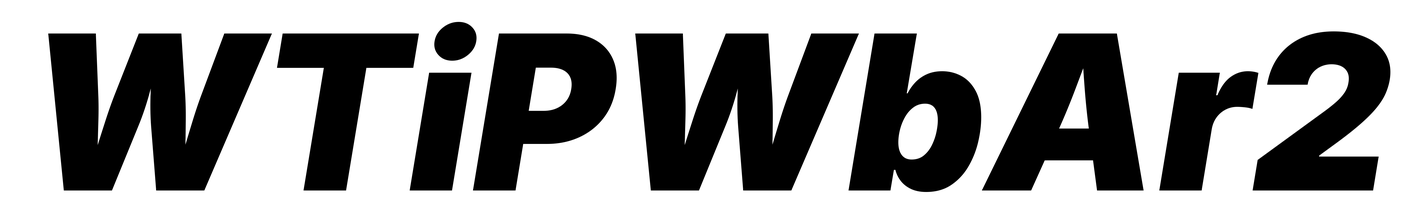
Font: Inter-Italic_Black_Italic